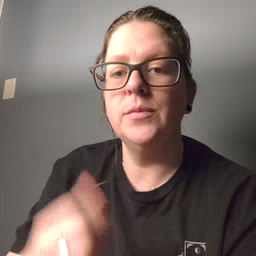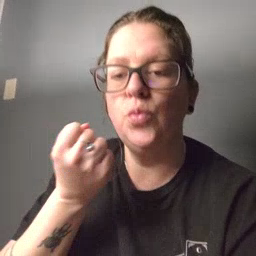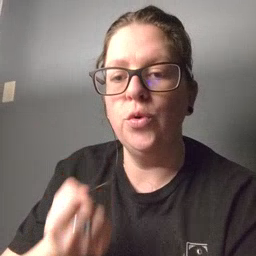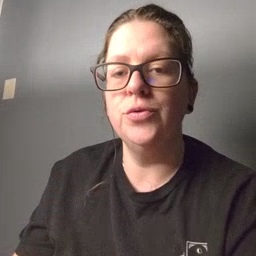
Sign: drawer